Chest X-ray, AP view. Patient: 40 years old, sex F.
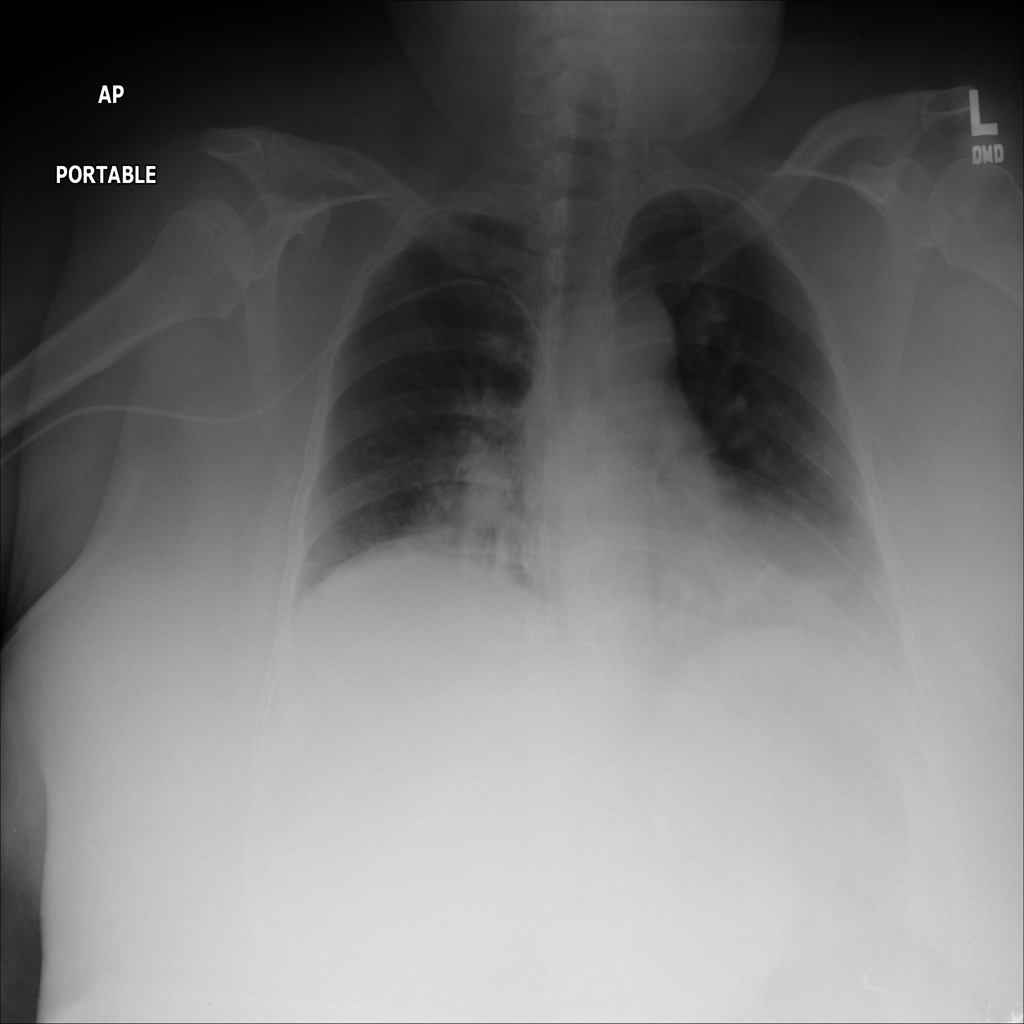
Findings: Atelectasis